Question: I am having trouble diagnosing a dependency issue using the latest (5/1/2015) version of Visual Studio 2015 RC 14.0.22823.1 D14REL.
The following code is not compiling and throwing this error:
'''
Severity Code Description Project File Line
Error CS1061
'Thread' does not contain a definition for 'CurrentCulture' and no
extension method 'CurrentCulture' accepting a first argument of type
'Thread' could be found (are you missing a using directive or an assembly
reference?)
ServiceLibrary.DNX Core 5.0
using System;
using System.Globalization;
using System.Threading;
namespace ServiceLibrary
{
public class CultureService
{
public void SetCulture(string cultureCode = "fr-FR")
{
Thread.CurrentThread.CurrentCulture = new CultureInfo(cultureCode);
}
}
}
'''
Hovering the mouse over the CultureInfo Visual Studio displays a pop-up that displays:

Here is the project.json
'''
{
"version": "1.0.0-*",
"description": "",
"authors": [ "" ],
"tags": [ "" ],
"projectUrl": "",
"licenseUrl": "",
"dependencies": {
"System.Threading": "4.0.10-beta-22816",
"System.Threading.Thread": "4.0.0-beta-22816",
"System.Globalization": "4.0.10-beta-22816"
},
"frameworks": {
"dnx451": { },
"dnxcore50": {
"dependencies": {
"System.Collections": "4.0.10-beta-22816",
"System.Linq": "4.0.0-beta-22816",
"Microsoft.CSharp": "4.0.0-beta-22816",
}
}
}
}
'''
I am hoping someone can help see where the problem is.
Thanks
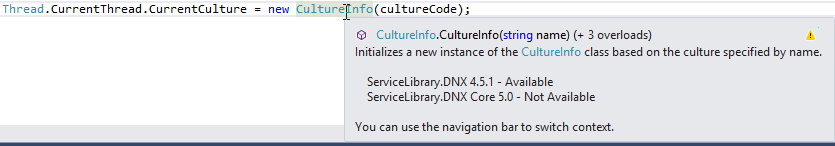
Answer: Culture Namespaces are in different locations between DNCCORE50 and full-blown DNX451 so you have to use compiler directives. Hope this helps.
'''
#if DNX451
Thread.CurrentThread.CurrentCulture = new CultureInfo(cultureCode);
#elif DNXCORE50
CultureInfo.CurrentCulture = new CultureInfo(cultureCode);
#else
#error No Implementation for the target DNX
#endif
'''